Field crop: maize
Growth stage: 2
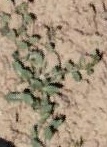
Species: convolvulus